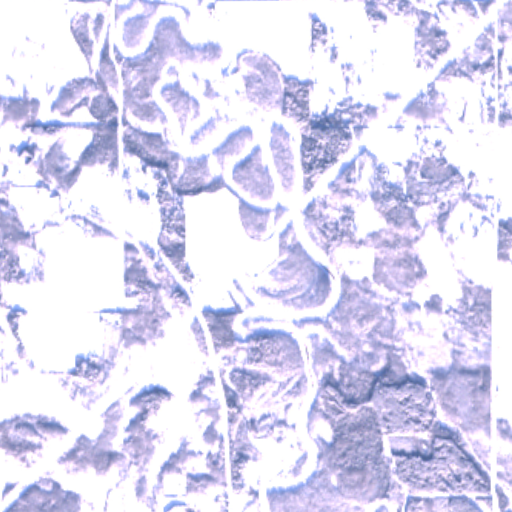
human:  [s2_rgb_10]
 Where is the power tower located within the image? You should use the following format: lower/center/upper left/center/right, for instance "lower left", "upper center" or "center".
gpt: There is no power tower in the image.